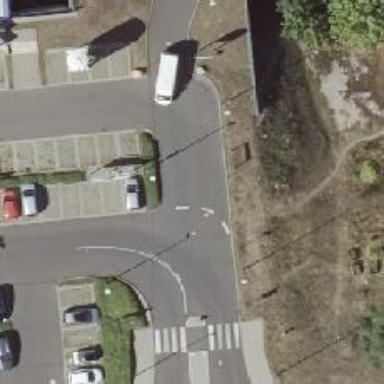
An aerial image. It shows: Road with "give way" sign.